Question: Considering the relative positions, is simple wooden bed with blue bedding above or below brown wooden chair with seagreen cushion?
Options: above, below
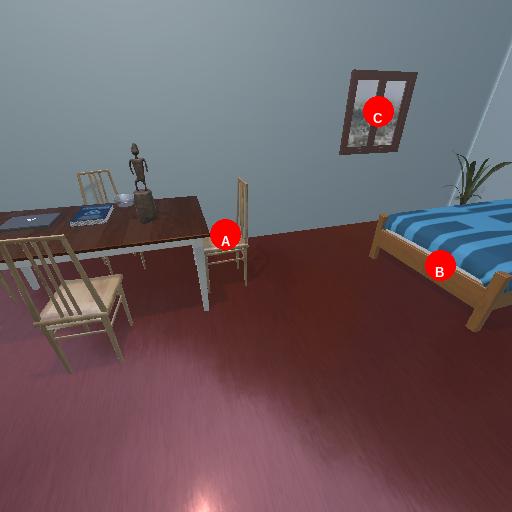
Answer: above